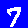
Digit: 7